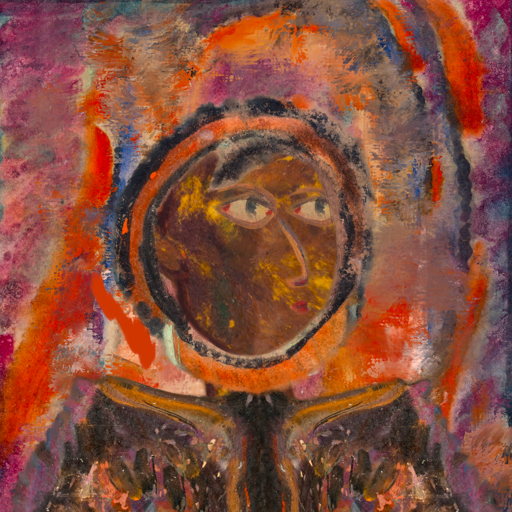
Background: Experience, Head And Neck Side: Comrade, Face Side: GypsyMother, Bust: Gypsy_Queen, Hair Side: Childish, Head Accessory: Blank, Second Necklace: Blank, Necklace: Blank, Baby: Blank